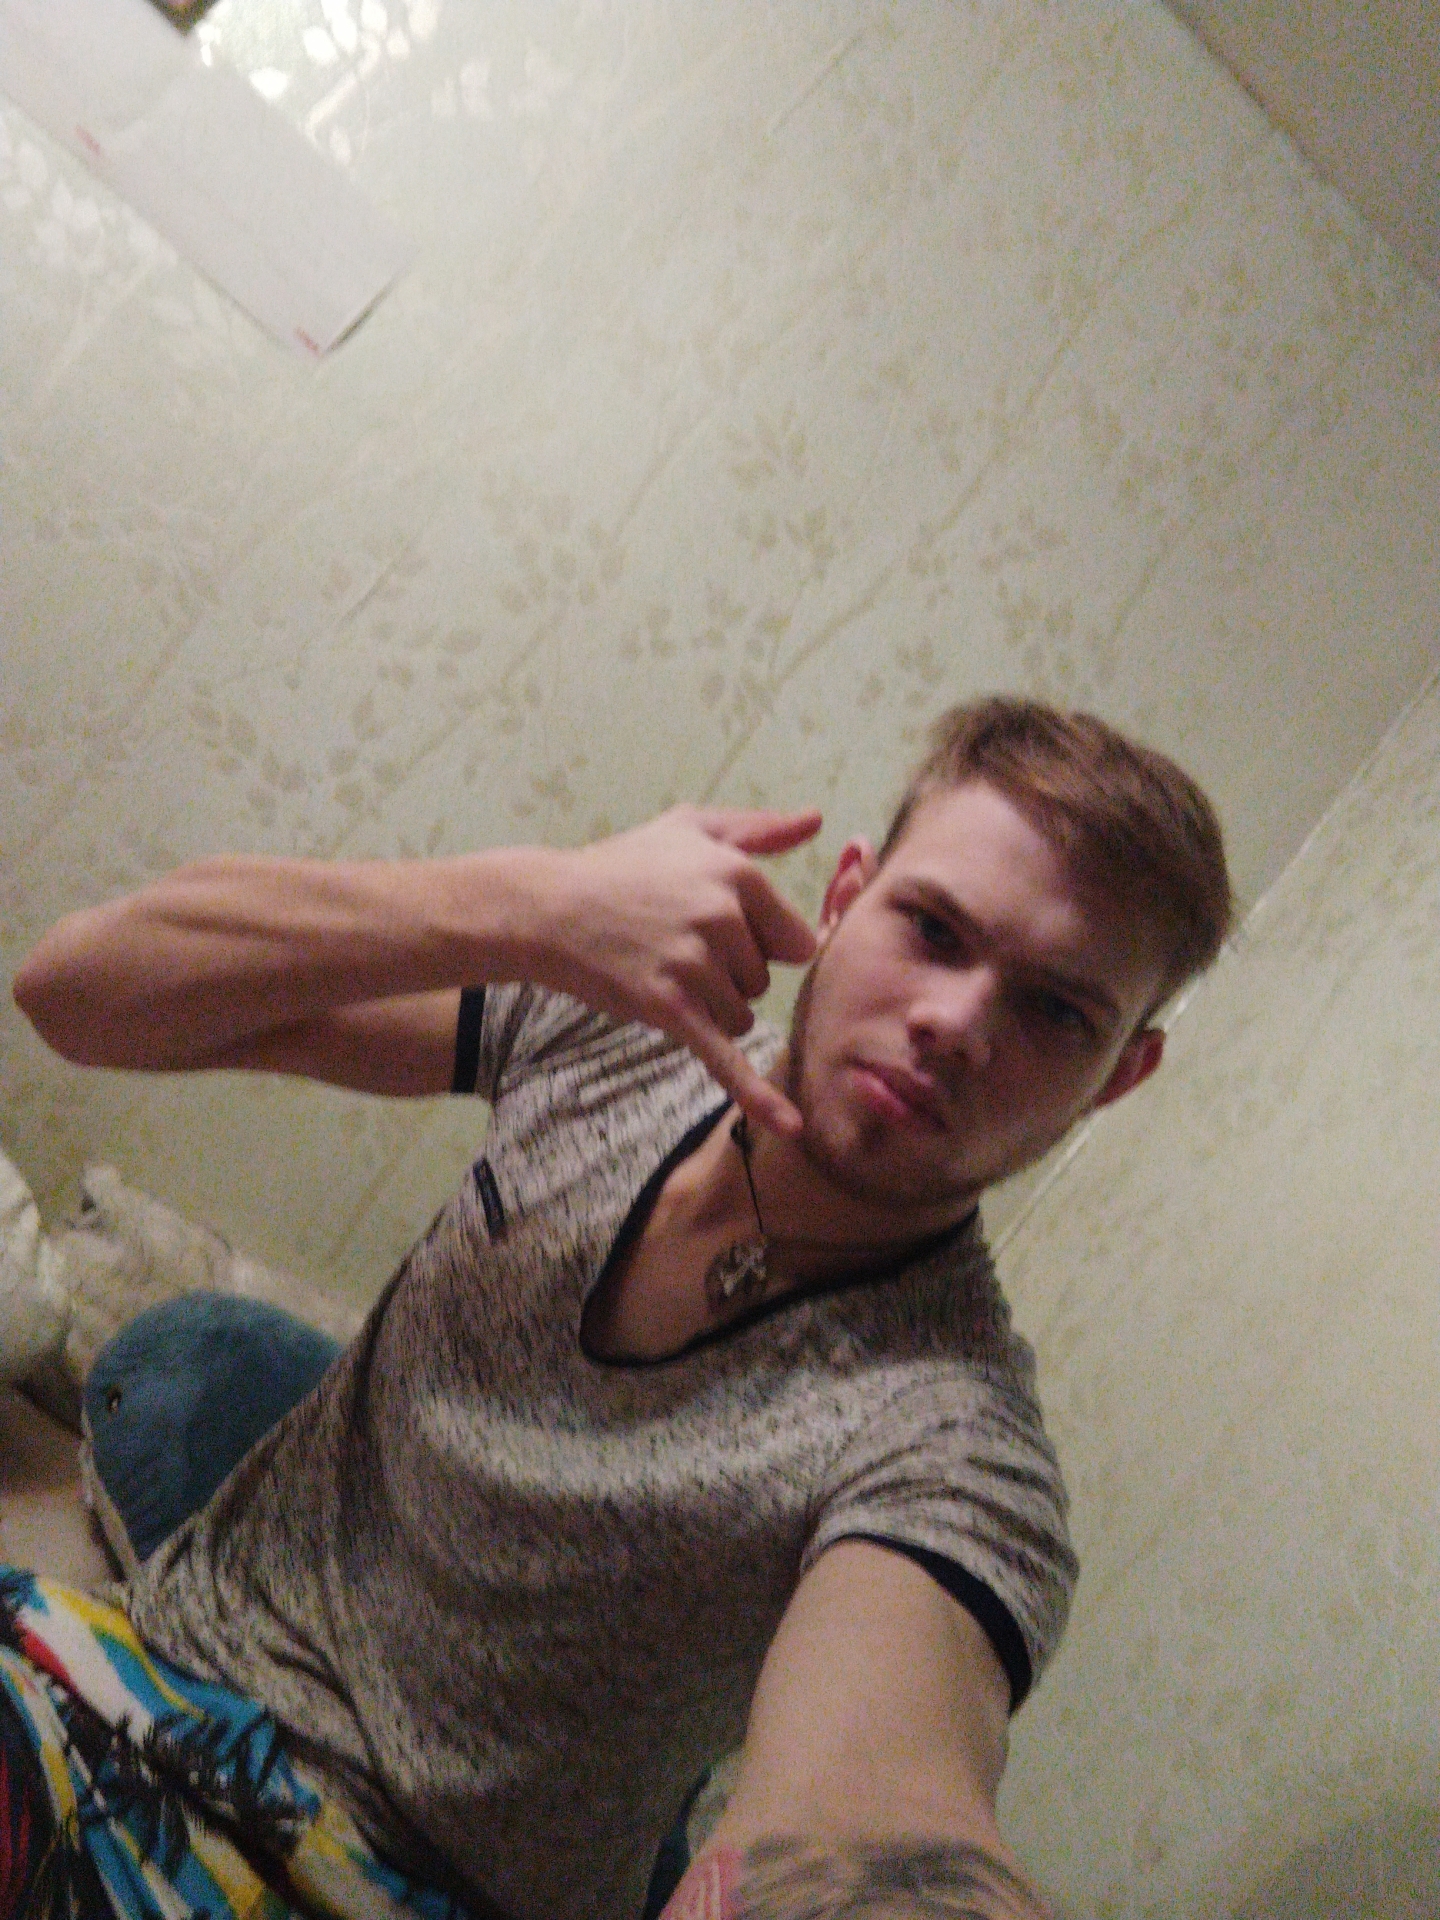
Label: noise